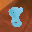
Label: 8